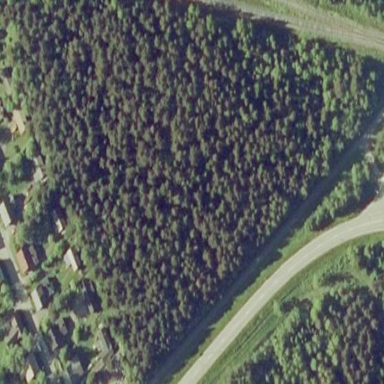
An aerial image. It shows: Forest area.